Question: I have searched for this and can't believe I can't find it. Perhaps I've been asking the wrong question.
I have a set of data laid out in a histogram that has a xlim of $2,000,000. I am trying to set an interval of $100,000 for the breaks (rather than manually listing out every break with 'break = c(0, 50000, 100000, etc)'. How can I do this in ggplot? The breaks (ticks) are more important than the labels as I'll likely edit in Illustrator an abbreviated label (100k, etc)
'''
p <- ggplot(mcsim, aes(result))
+ scale_x_continuous(formatter = "dollar")
+ geom_histogram(aes(y = (..count..)/sum(..count..))) + scale_y_continuous(formatter = 'percent')
'''
Thanks!

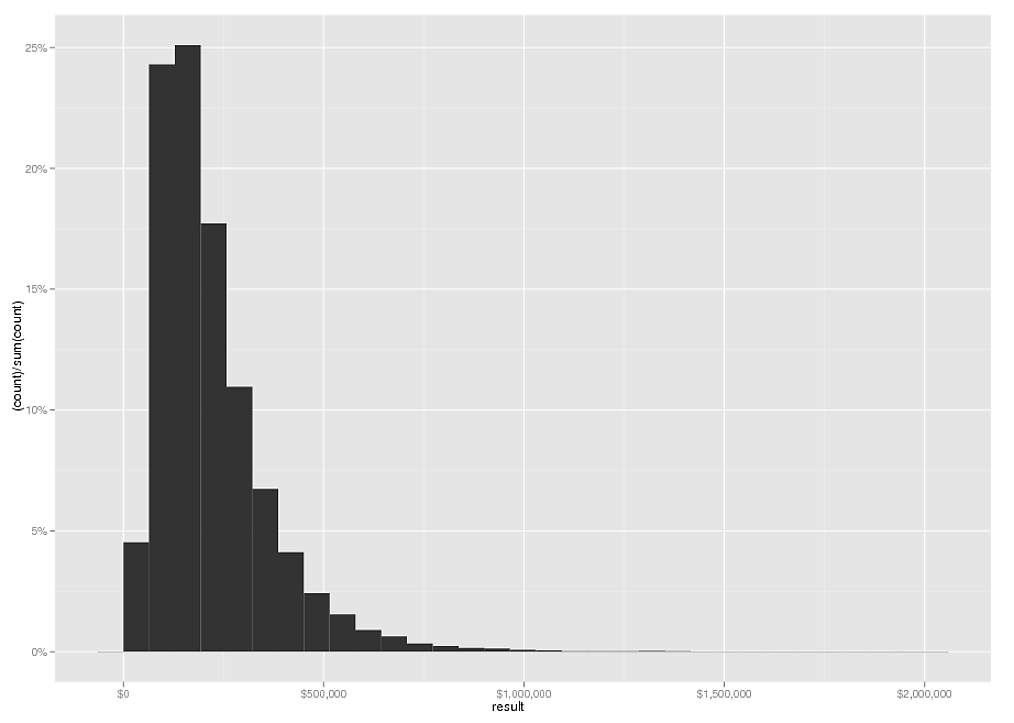
Answer: You can use 'breaks=seq(0, <PHONE>, by=100000)'. Effectively you are using 'seq' to generate that vector you don't want to type out by hand.